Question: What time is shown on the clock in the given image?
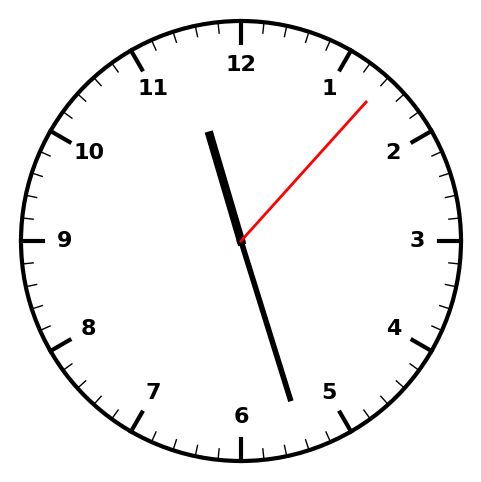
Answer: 11:27:07